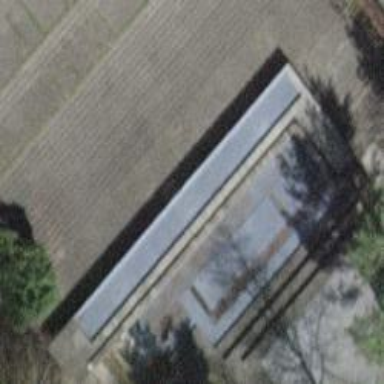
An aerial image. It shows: Fountain.